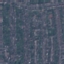
Land use / land cover: Residential